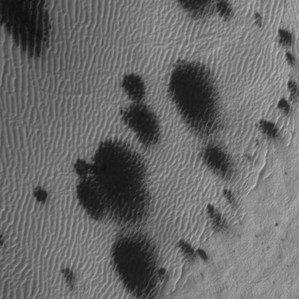
Label: frost